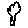
Label: tree